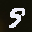
Label: 9